Question: Testing with getting data from, edition.cnn.com/?refresh=1
'''
from bs4 import BeautifulSoup as soup
from urllib.request import urlopen
my_url = urlopen("http://edition.cnn.com/?refresh=1")
sauce = my_url.read()
soup = soup(sauce,"lxml")
my_div = soup.find("div",{"class":"pg-no-rail"})
my_sections = my_div.findAll("section")
for section in my_sections:
print(section)
my_url.close()
'''
but it reads it like:
'''
<section class="zn--idx-0 zn-empty"> </section>
<section class="zn--idx-1 zn-empty"> </section>
<section class="zn--idx-2 zn-empty"> </section>
<section class="zn--idx-3 zn-empty"> </section>
<section class="zn--idx-4 zn-empty"> </section>
<section class="zn--idx-5 zn-empty"> </section>
<section class="zn--idx-6 zn-empty"> </section>
<section class="zn--idx-7 zn-empty"> </section>
'''
I want to reach the h2 element highlighted in the image

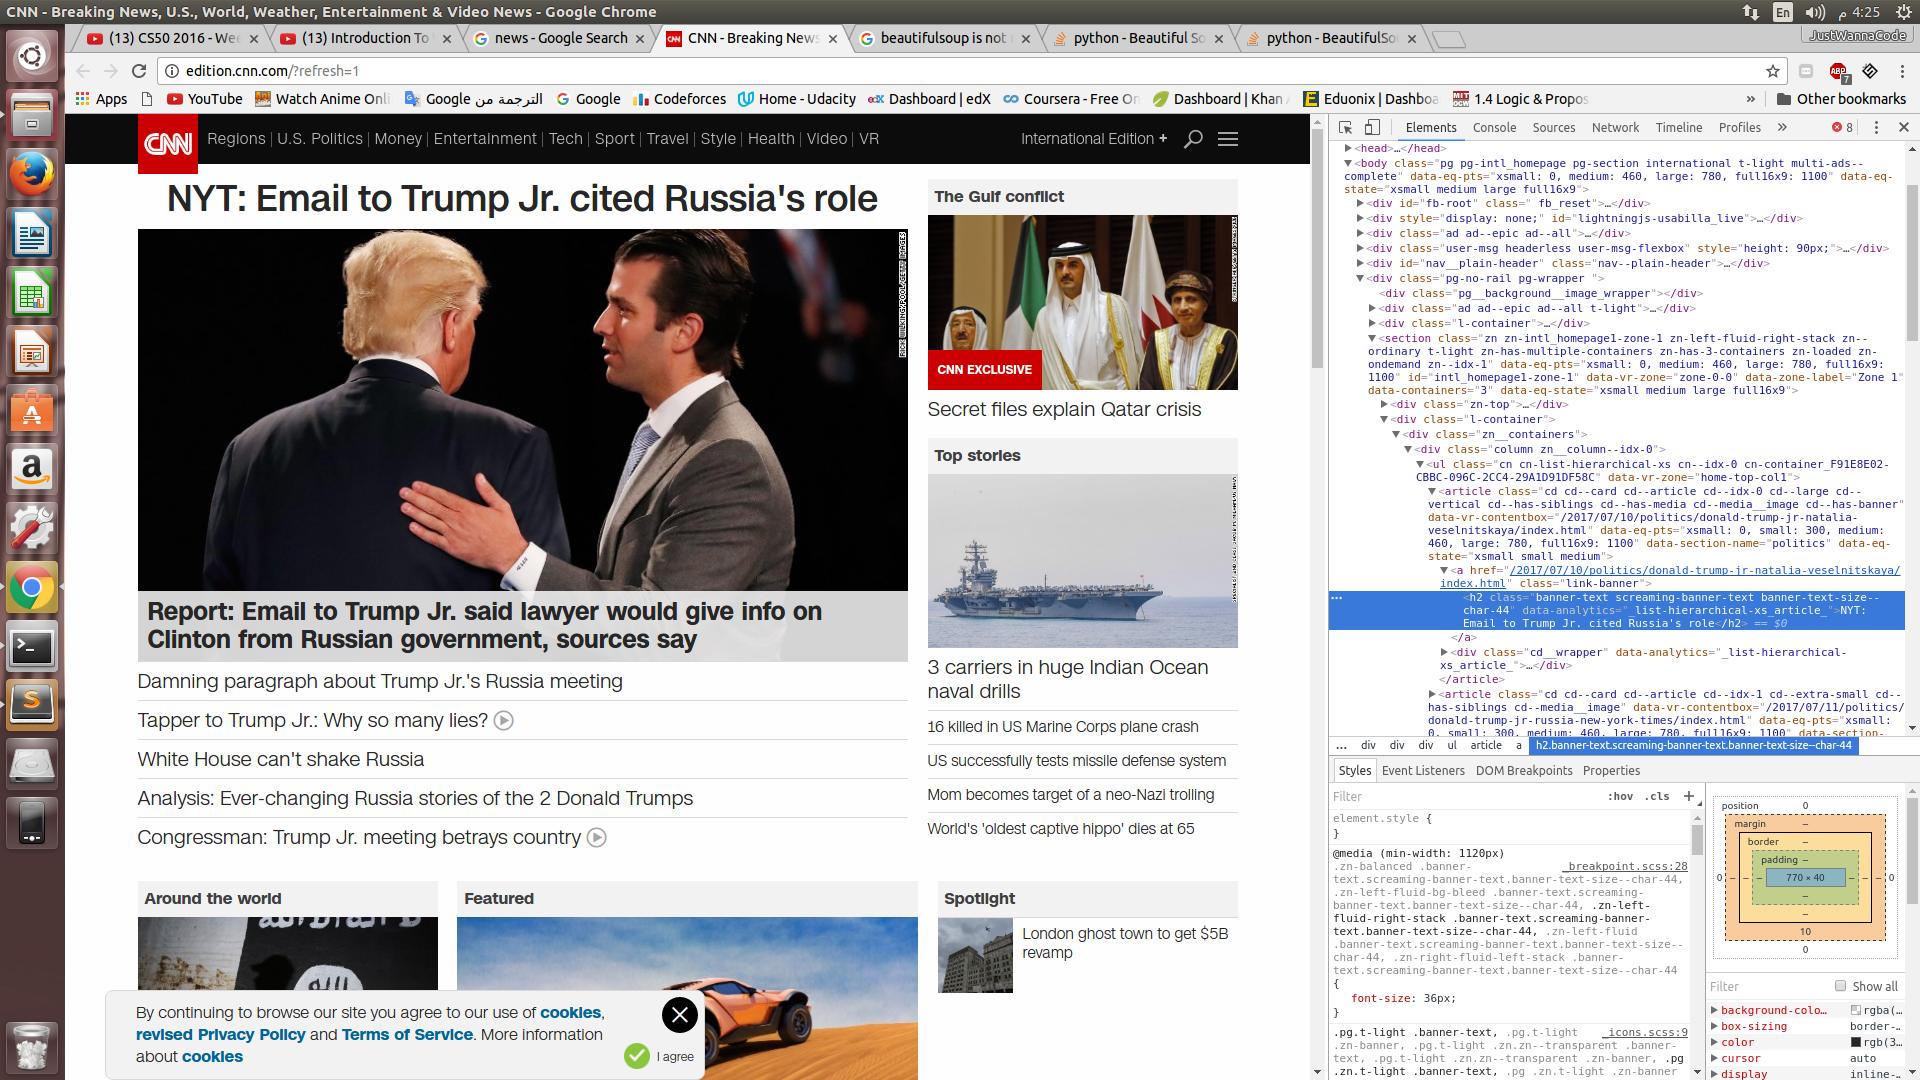
Answer: The element you are trying to fetch does not exist in on the original page, instead it is created using javascript. If you look at the source of the page (right click and choose "View Soruce" or similair) and you will not be able to find it.
The way i see it, you have three options, where number three probably fits your needs the best:
To be able to parse the things you want, you need to load the page in a real browser which can execute the javascript. One way to do this in python by using <URL> for reference. When you have executed the Javascript, you can parse the page and find the element you are looking for.
Or you can try to parse the javascript on the page, where you can find the headline:
<URL>
To do this you probably want to use regexp, and not BeautifulSoup
But the Best option is probably to parse their RSS-feed instead, using this url:
<URL>